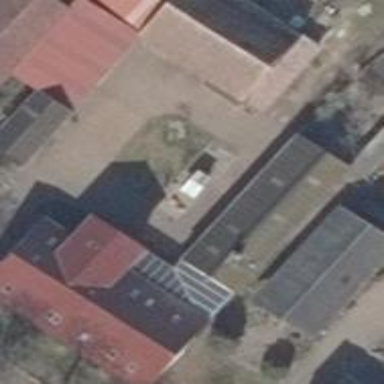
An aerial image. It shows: Shed.